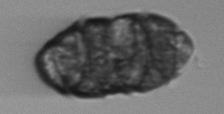
Label: Margalefidinium